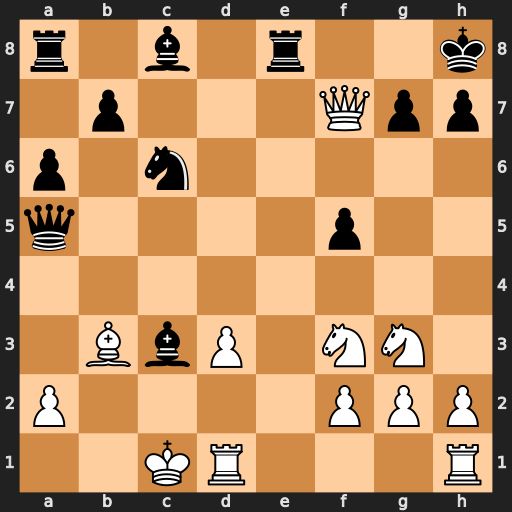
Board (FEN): r1b1r2k/1p3Qpp/p1n5/q4p2/8/1BbP1NN1/P4PPP/2KR3R
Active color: w
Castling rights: -
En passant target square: -
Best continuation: Qxe8#